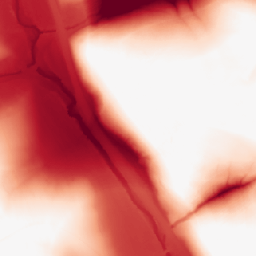
Category: morphological
Decomposition family: tophat
Decomposition parameters: size: 100
mode: black
Upsampling method: area
Upsampling parameters: scale: 8
Upsampling scale: 8